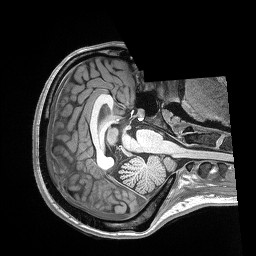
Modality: T1w
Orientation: axial